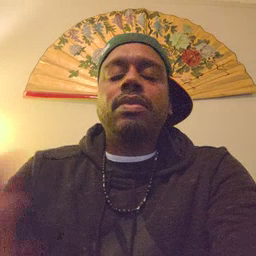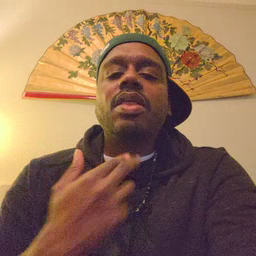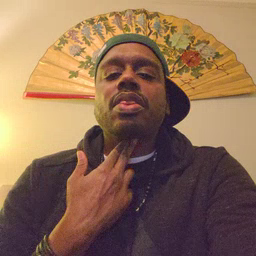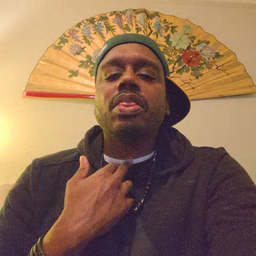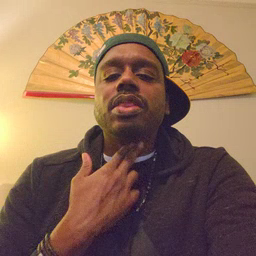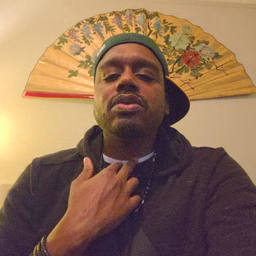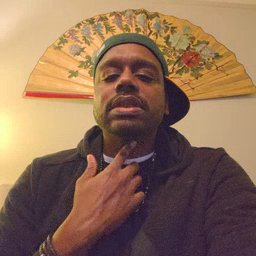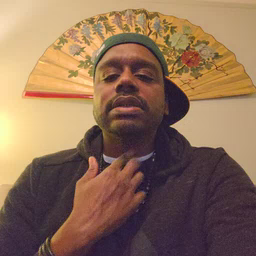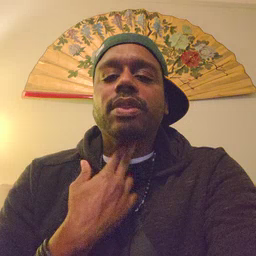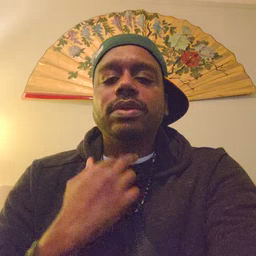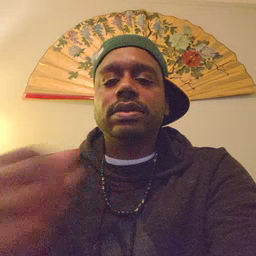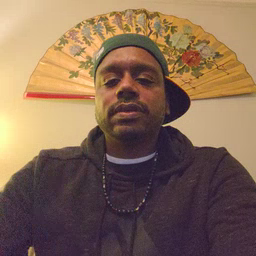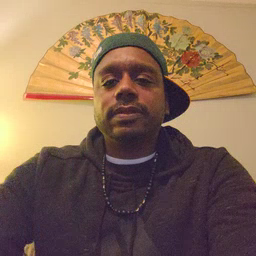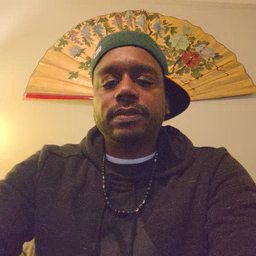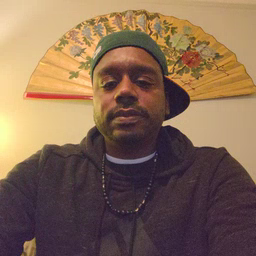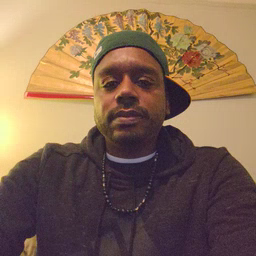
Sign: thirsty